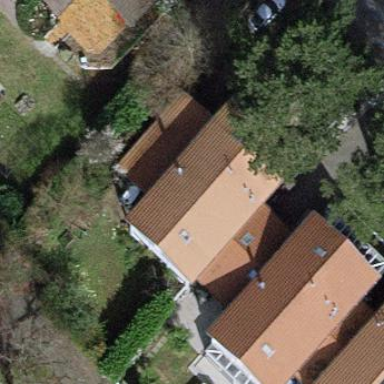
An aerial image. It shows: Garden surrounded by fence.